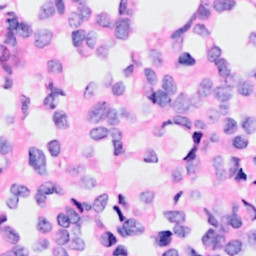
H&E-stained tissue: Breast